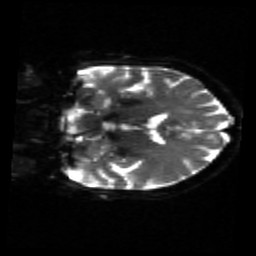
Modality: sbref
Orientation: coronal
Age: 61
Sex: female
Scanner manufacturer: siemens
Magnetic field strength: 3 T
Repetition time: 4.71 s
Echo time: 0.0906 s